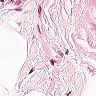
Metastatic tissue present: no